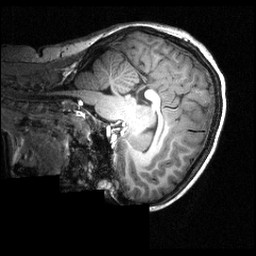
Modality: T1w
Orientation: sagittal
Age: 12
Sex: female
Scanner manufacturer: siemens
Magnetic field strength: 3.951 T
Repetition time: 1.5 s
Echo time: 0.00335 s